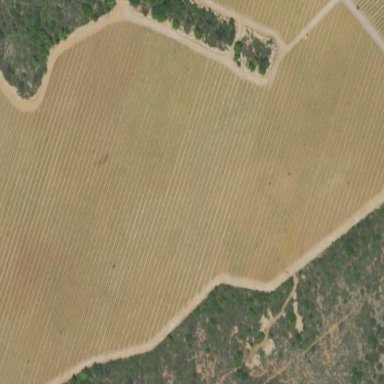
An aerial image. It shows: Olive tree orchard.